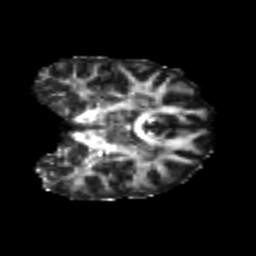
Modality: FA
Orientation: coronal
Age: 24
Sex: female
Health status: healthy
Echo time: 0.074 s